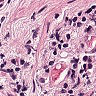
Metastatic tissue present: yes